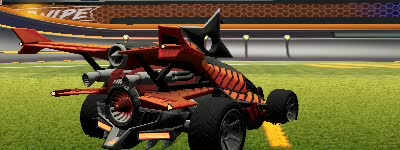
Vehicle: aftershock